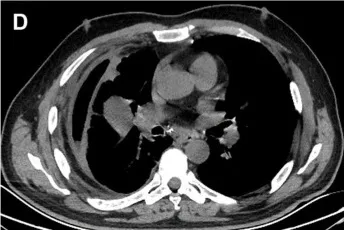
CT scan images. (D) Two weeks after readmission, chest CT showed that the right-sided pleural effusion and gas were significantly reduced.
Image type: radiology (ct)